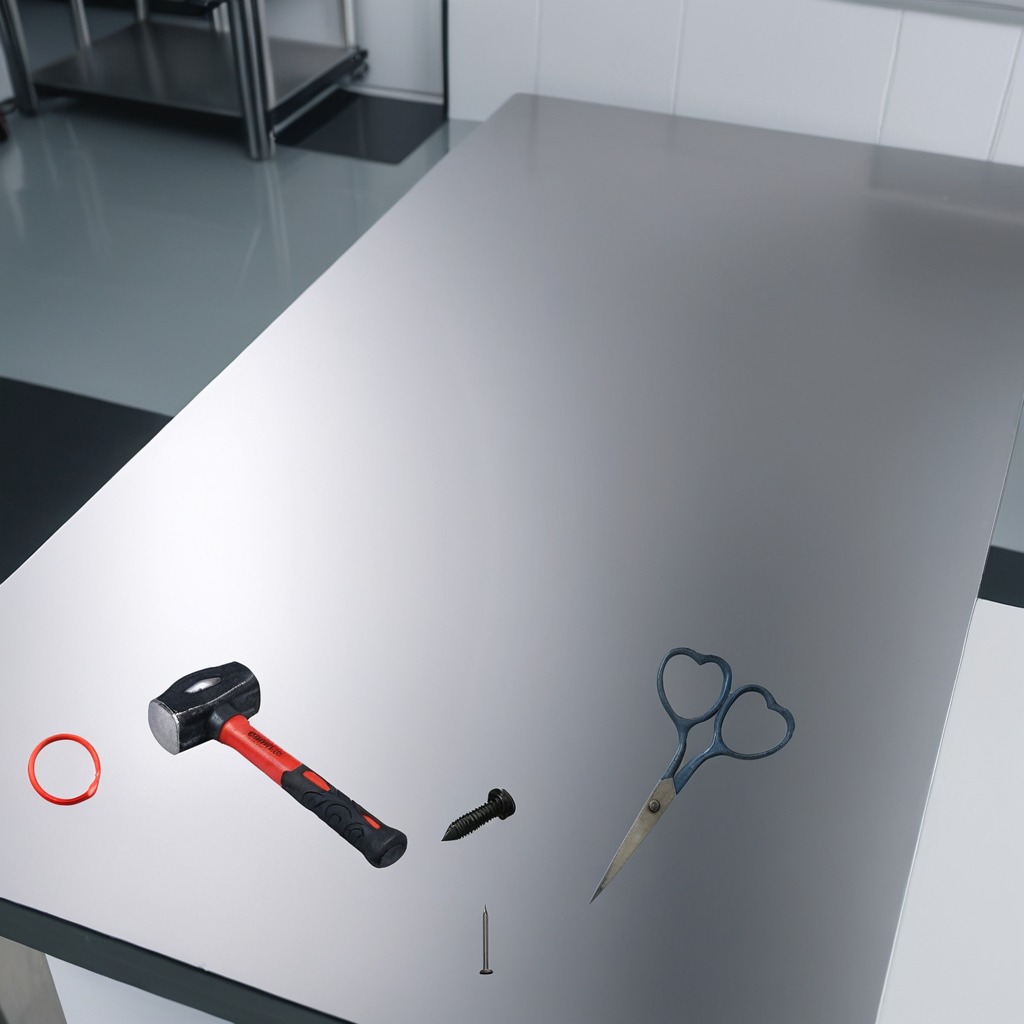
A rubber O-ring, a metal machine screw, an iron nail, a hammer, and a pair of scissors are lying on a stainless steel table in a high-end prototyping lab.